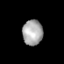
Tissue: prostate
Cell type: Myeloid cells
Senescence score: 0.3203
Nuclear area (px): 500
Mean DAPI intensity: 169